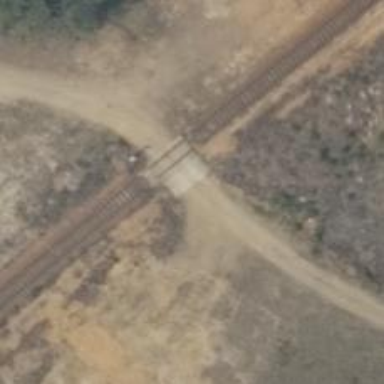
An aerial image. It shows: Railway level crossing.